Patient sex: M
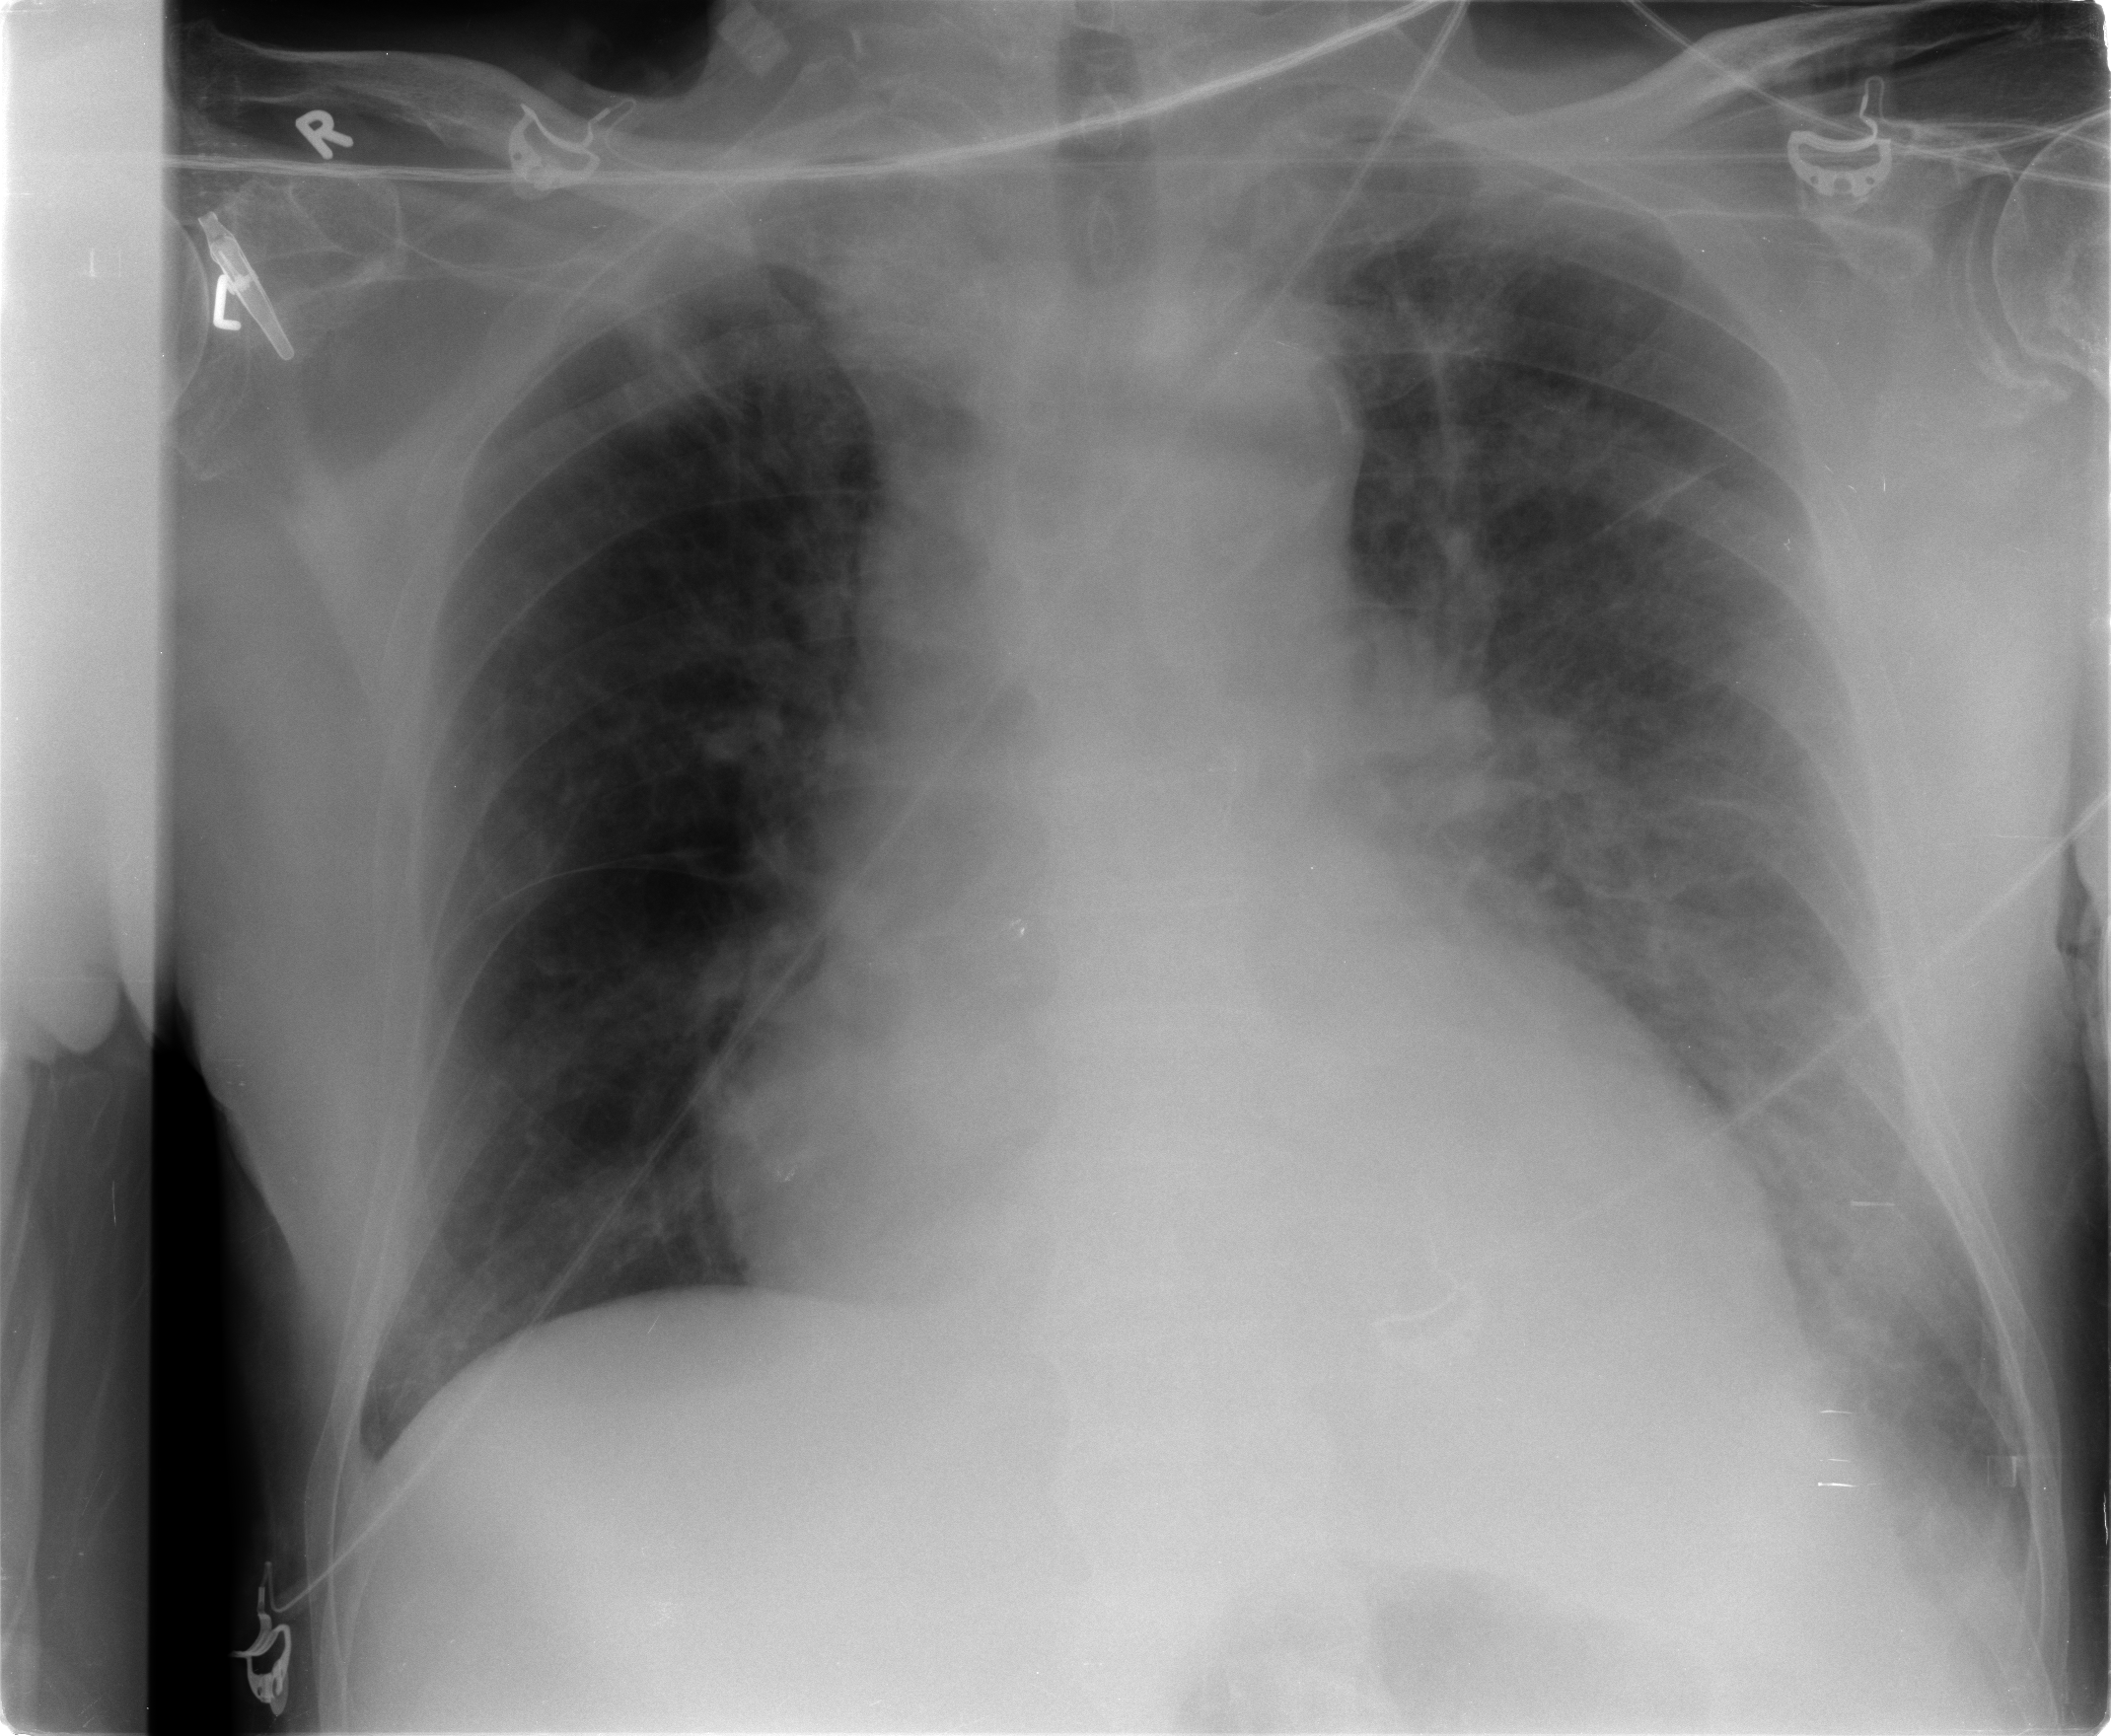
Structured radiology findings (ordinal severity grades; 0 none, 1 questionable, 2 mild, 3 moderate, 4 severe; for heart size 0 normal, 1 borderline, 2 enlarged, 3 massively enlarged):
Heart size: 3
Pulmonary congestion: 2
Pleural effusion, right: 1
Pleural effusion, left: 2
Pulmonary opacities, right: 1
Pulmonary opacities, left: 2
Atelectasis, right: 2
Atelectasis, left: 2